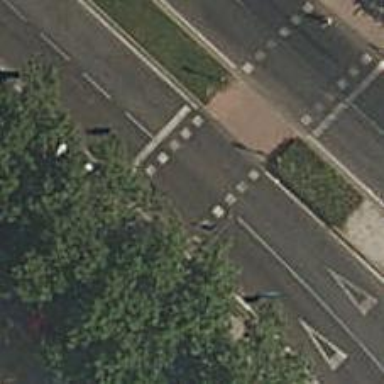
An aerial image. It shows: Road crossing with traffic signals.